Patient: sex M, age 30
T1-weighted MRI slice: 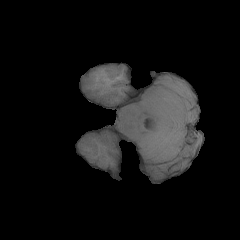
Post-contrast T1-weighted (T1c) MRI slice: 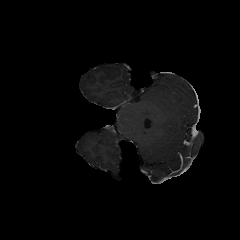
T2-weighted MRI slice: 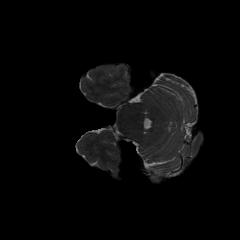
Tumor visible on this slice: no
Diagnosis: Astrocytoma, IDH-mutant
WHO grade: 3